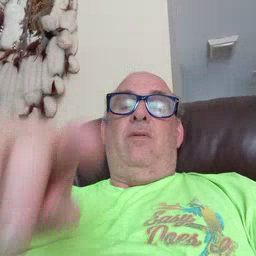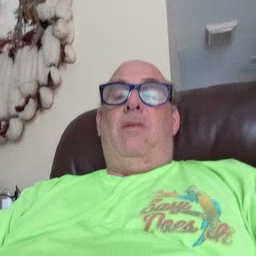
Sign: jump